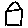
Label: house